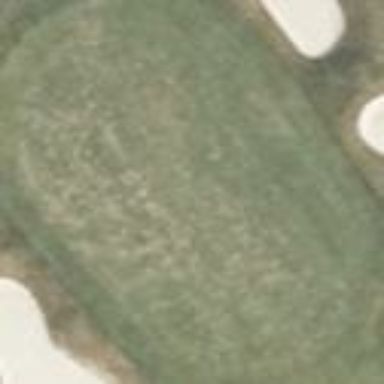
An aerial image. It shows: Golf green.